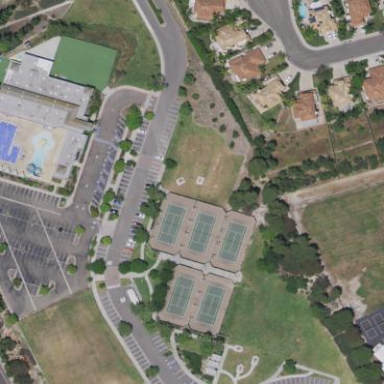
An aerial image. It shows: Tennis court.